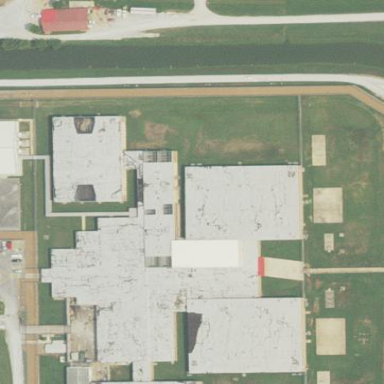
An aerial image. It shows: Prison with surrounding fence.